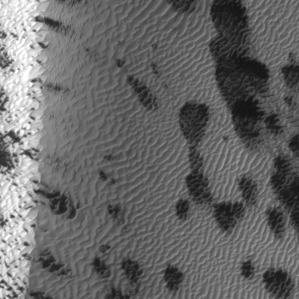
Label: frost